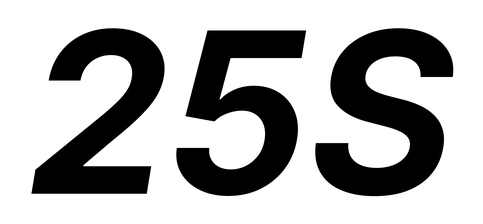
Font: Inter-Italic_Bold_Italic